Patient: sex M, age 60
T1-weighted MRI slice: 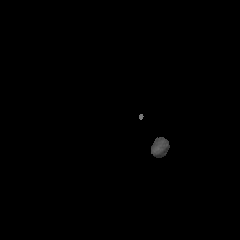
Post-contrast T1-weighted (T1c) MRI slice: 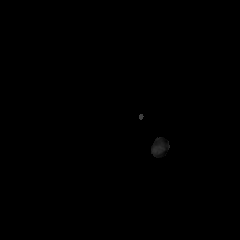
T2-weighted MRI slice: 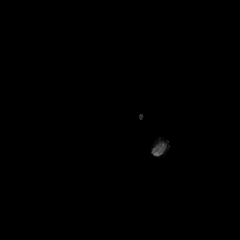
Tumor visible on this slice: no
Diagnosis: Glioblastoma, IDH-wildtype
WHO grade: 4